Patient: sex M, age 47
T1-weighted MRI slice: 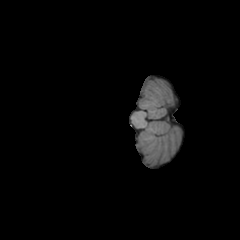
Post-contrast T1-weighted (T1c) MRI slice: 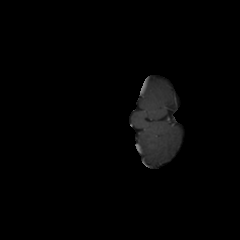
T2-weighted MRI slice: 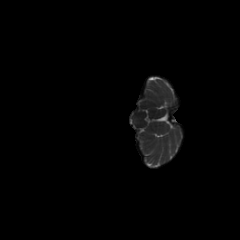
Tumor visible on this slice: no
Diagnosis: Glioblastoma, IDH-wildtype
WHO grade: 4